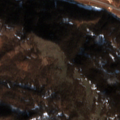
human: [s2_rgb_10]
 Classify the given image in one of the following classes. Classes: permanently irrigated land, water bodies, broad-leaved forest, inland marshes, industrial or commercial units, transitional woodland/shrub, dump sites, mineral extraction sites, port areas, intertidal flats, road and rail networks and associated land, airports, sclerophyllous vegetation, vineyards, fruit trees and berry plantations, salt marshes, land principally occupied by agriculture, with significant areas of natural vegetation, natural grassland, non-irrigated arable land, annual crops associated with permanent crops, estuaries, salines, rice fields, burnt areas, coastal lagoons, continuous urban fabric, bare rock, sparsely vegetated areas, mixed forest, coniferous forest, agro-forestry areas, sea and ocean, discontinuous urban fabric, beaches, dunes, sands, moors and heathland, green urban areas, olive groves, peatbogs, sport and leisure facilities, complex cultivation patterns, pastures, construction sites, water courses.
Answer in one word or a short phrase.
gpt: road and rail networks and associated land, land principally occupied by agriculture, with significant areas of natural vegetation, broad-leaved forest, transitional woodland/shrub